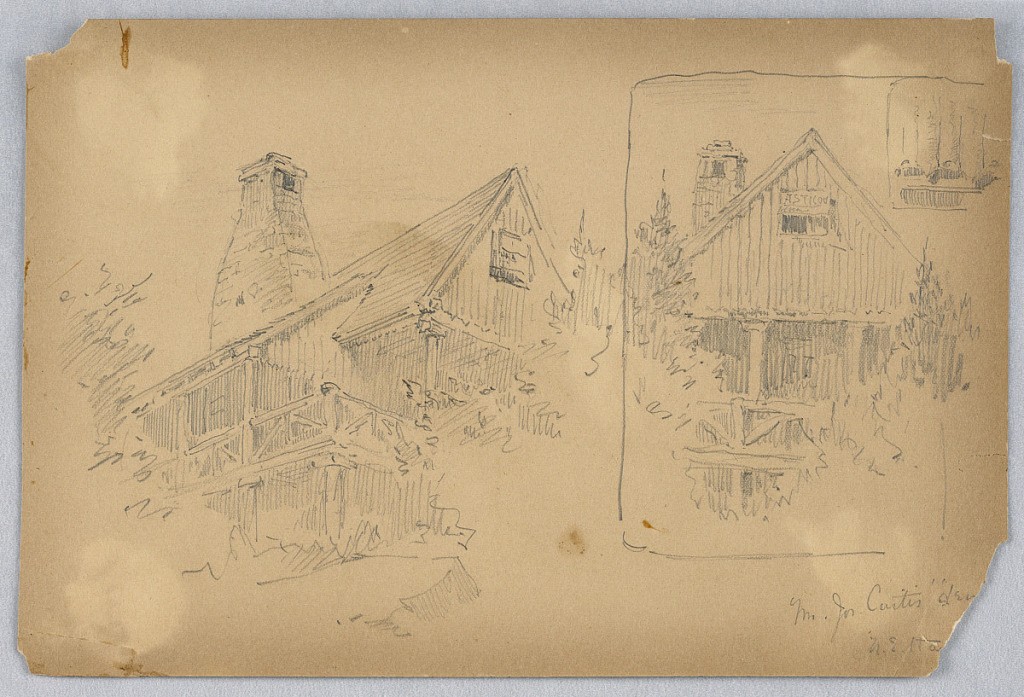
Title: Two Sketches of Cottage
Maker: Arnold William Brunner, American, 1857–1925
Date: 1887–88
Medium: Graphite on brown paper
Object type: Drawing
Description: Two sketches of same house from different perspective. Left, upward view of cottage with chimney. Right, boxed off, front view of cottage.